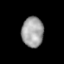
Tissue: lung
Cell type: Fibroblasts
Senescence score: 0.5799
Nuclear area (px): 646
Mean DAPI intensity: 160.395